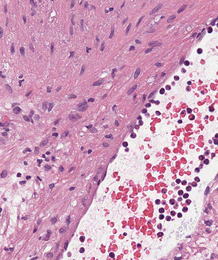
Tumor epithelial tissue: no
Tumor-associated stroma tissue: yes
Normal tissue: no